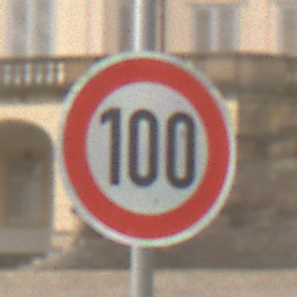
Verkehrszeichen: Geschwindigkeit100
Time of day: MorningAfternoon
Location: Outdoor (Suburban)
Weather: Overcast
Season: NotSpecified
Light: Natural